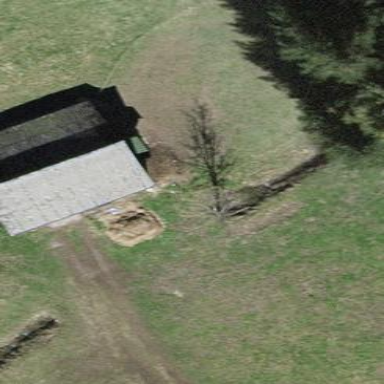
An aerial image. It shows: Shed.